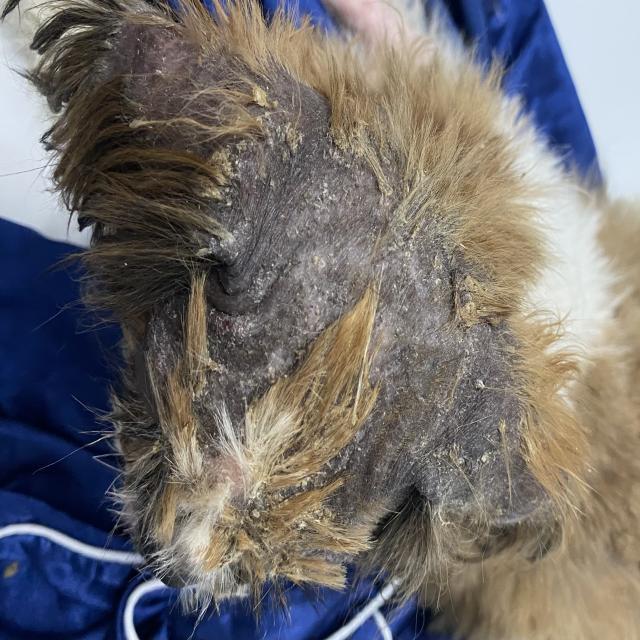
Canine demodicosis (Demodex mange) — caused by Demodex canis mites. Presents with alopecia, follicular papules, pustules, and comedones. Often localized on face and forelimbs.